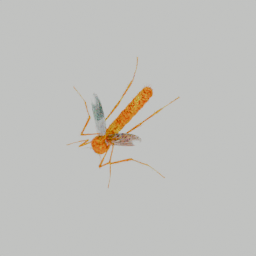
Label: animals